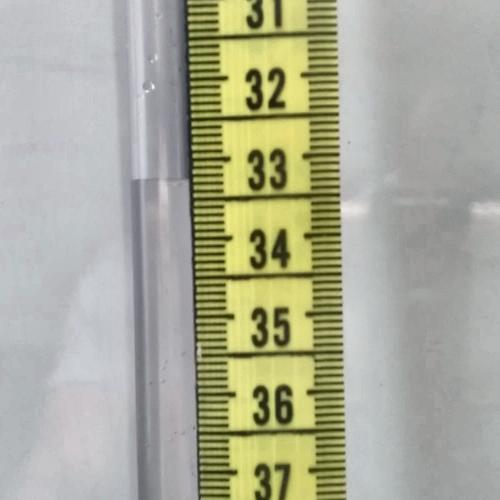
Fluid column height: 33.2 cm